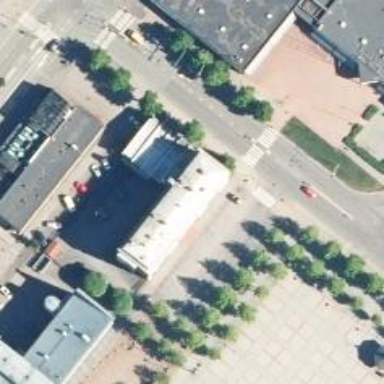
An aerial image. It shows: Cinema.